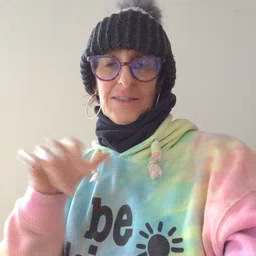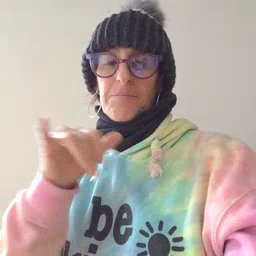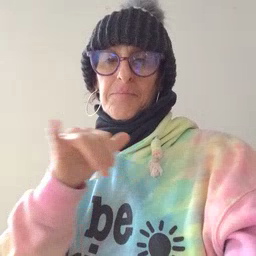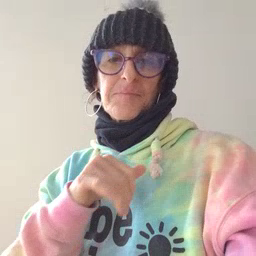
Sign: same